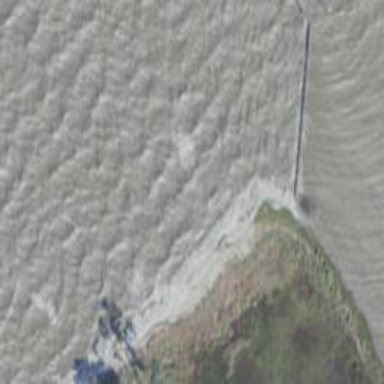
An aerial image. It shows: Breakwater structure.